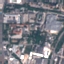
Label: Industrial